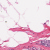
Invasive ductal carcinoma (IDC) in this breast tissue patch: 0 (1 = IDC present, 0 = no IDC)